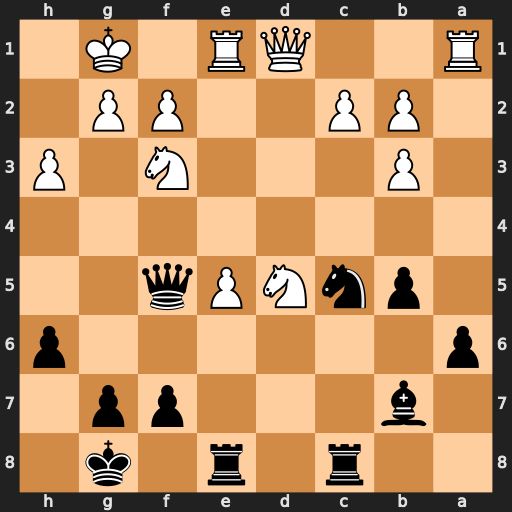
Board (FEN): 2r1r1k1/1b3pp1/p6p/1pnNPq2/8/1P3N1P/1PP2PP1/R2QR1K1
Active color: b
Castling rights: -
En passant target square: -
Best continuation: Bxd5 Qxd5 Red8